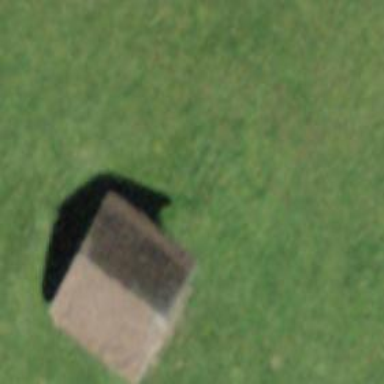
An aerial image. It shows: Rural barn.